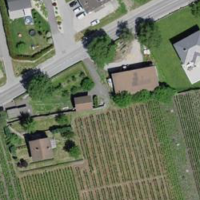
EUNIS habitat code: 55
Species observed at this site:
Chenopodium album